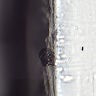
Metastatic tissue present: no